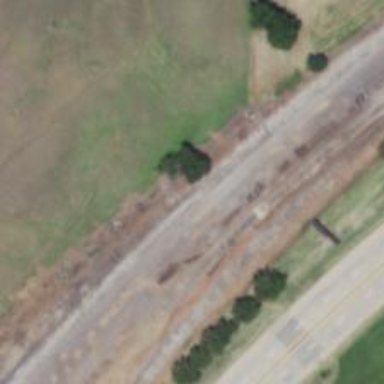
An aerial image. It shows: Railway spur service.